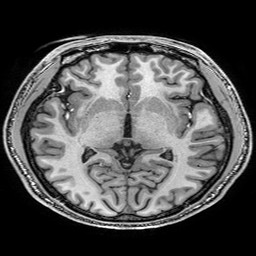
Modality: T1w
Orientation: coronal
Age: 21
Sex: male
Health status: healthy